Question: I want to add manually or pragmatically two more tableview in one view controller vertically like below BBC screen.

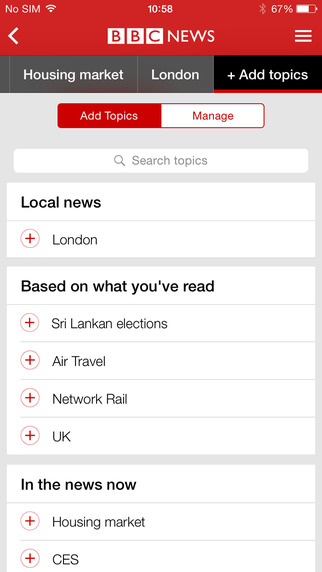
Answer: It is not multiple tableview in same screen but you may use sectioned tableview. There are methods to customize appearance of sectioned tableview and can create same as above tableview.
You may get good tutorial on this. Some examples are <URL>